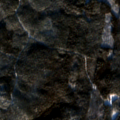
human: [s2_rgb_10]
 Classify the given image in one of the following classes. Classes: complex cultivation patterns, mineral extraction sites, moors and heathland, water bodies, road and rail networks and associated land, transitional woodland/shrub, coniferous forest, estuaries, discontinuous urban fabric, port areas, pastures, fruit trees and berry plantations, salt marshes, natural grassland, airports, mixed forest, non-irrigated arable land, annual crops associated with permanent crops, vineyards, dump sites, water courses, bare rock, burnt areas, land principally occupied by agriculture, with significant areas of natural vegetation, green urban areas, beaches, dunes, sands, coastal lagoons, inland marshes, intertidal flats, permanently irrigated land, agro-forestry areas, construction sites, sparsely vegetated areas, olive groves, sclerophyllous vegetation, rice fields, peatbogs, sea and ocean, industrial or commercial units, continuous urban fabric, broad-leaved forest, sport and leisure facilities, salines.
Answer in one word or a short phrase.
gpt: coniferous forest, mixed forest, transitional woodland/shrub